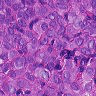
Metastatic tissue present: yes